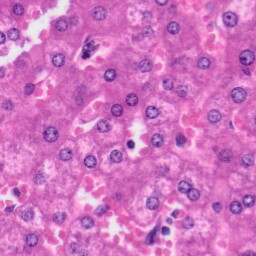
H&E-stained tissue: Liver